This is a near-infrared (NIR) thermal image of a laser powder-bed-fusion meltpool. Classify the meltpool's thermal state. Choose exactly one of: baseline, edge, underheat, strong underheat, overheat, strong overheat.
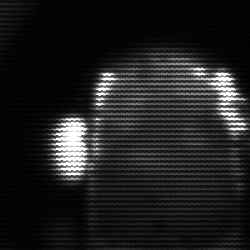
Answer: baseline